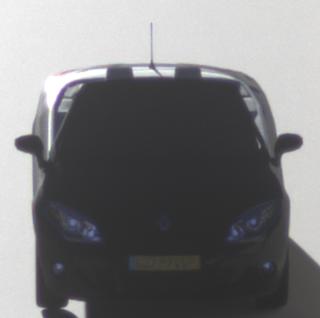
Make: Renault
Model: Mégane Coupé-Cabriolet 1.6 16V 110
Detailed model: Mégane (III) Coupé-Cabriolet
Model produced from: 2010/06
Model produced until: 2013/03
Doors: 2
Color: black
Road condition: dry road
Daytime: sunrise or sunset
Contrast: high contrast